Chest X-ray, PA view. Patient: 40 years old, sex F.
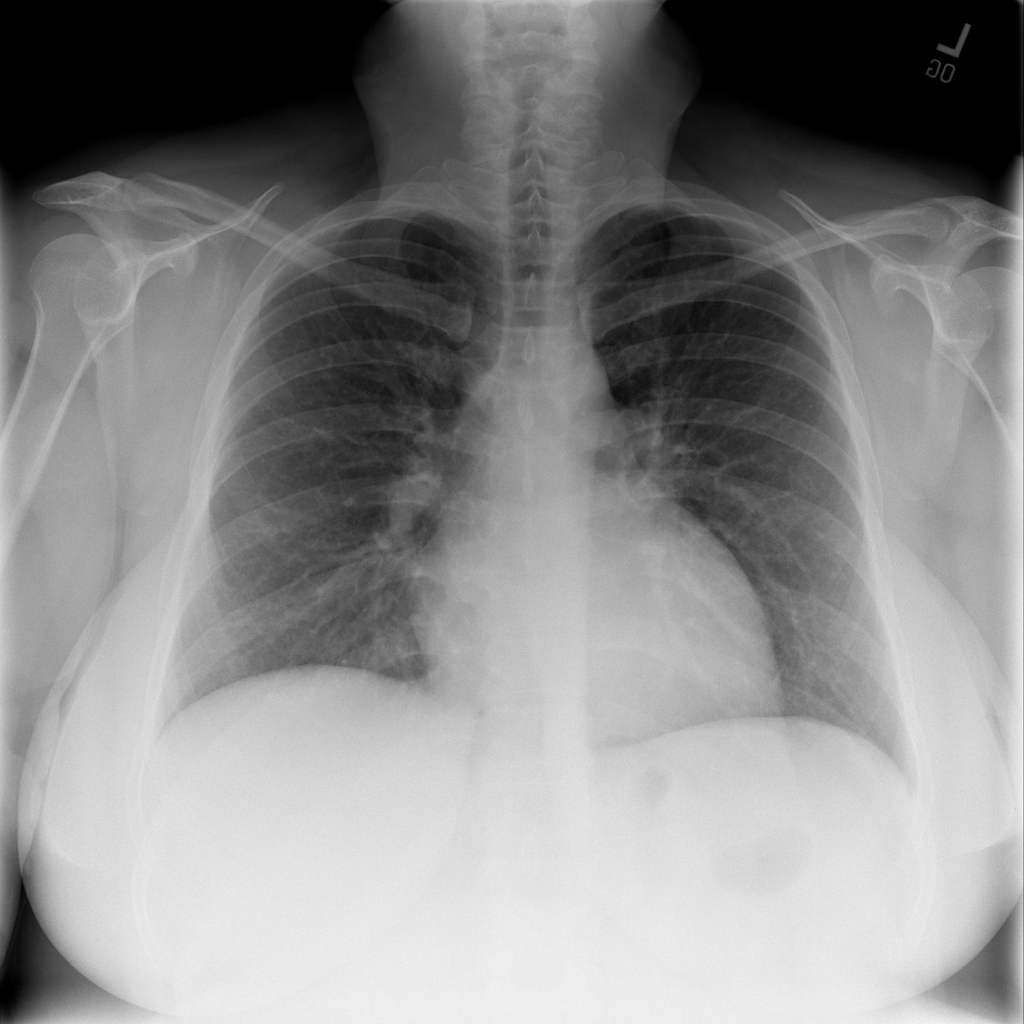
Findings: No Finding